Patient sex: M
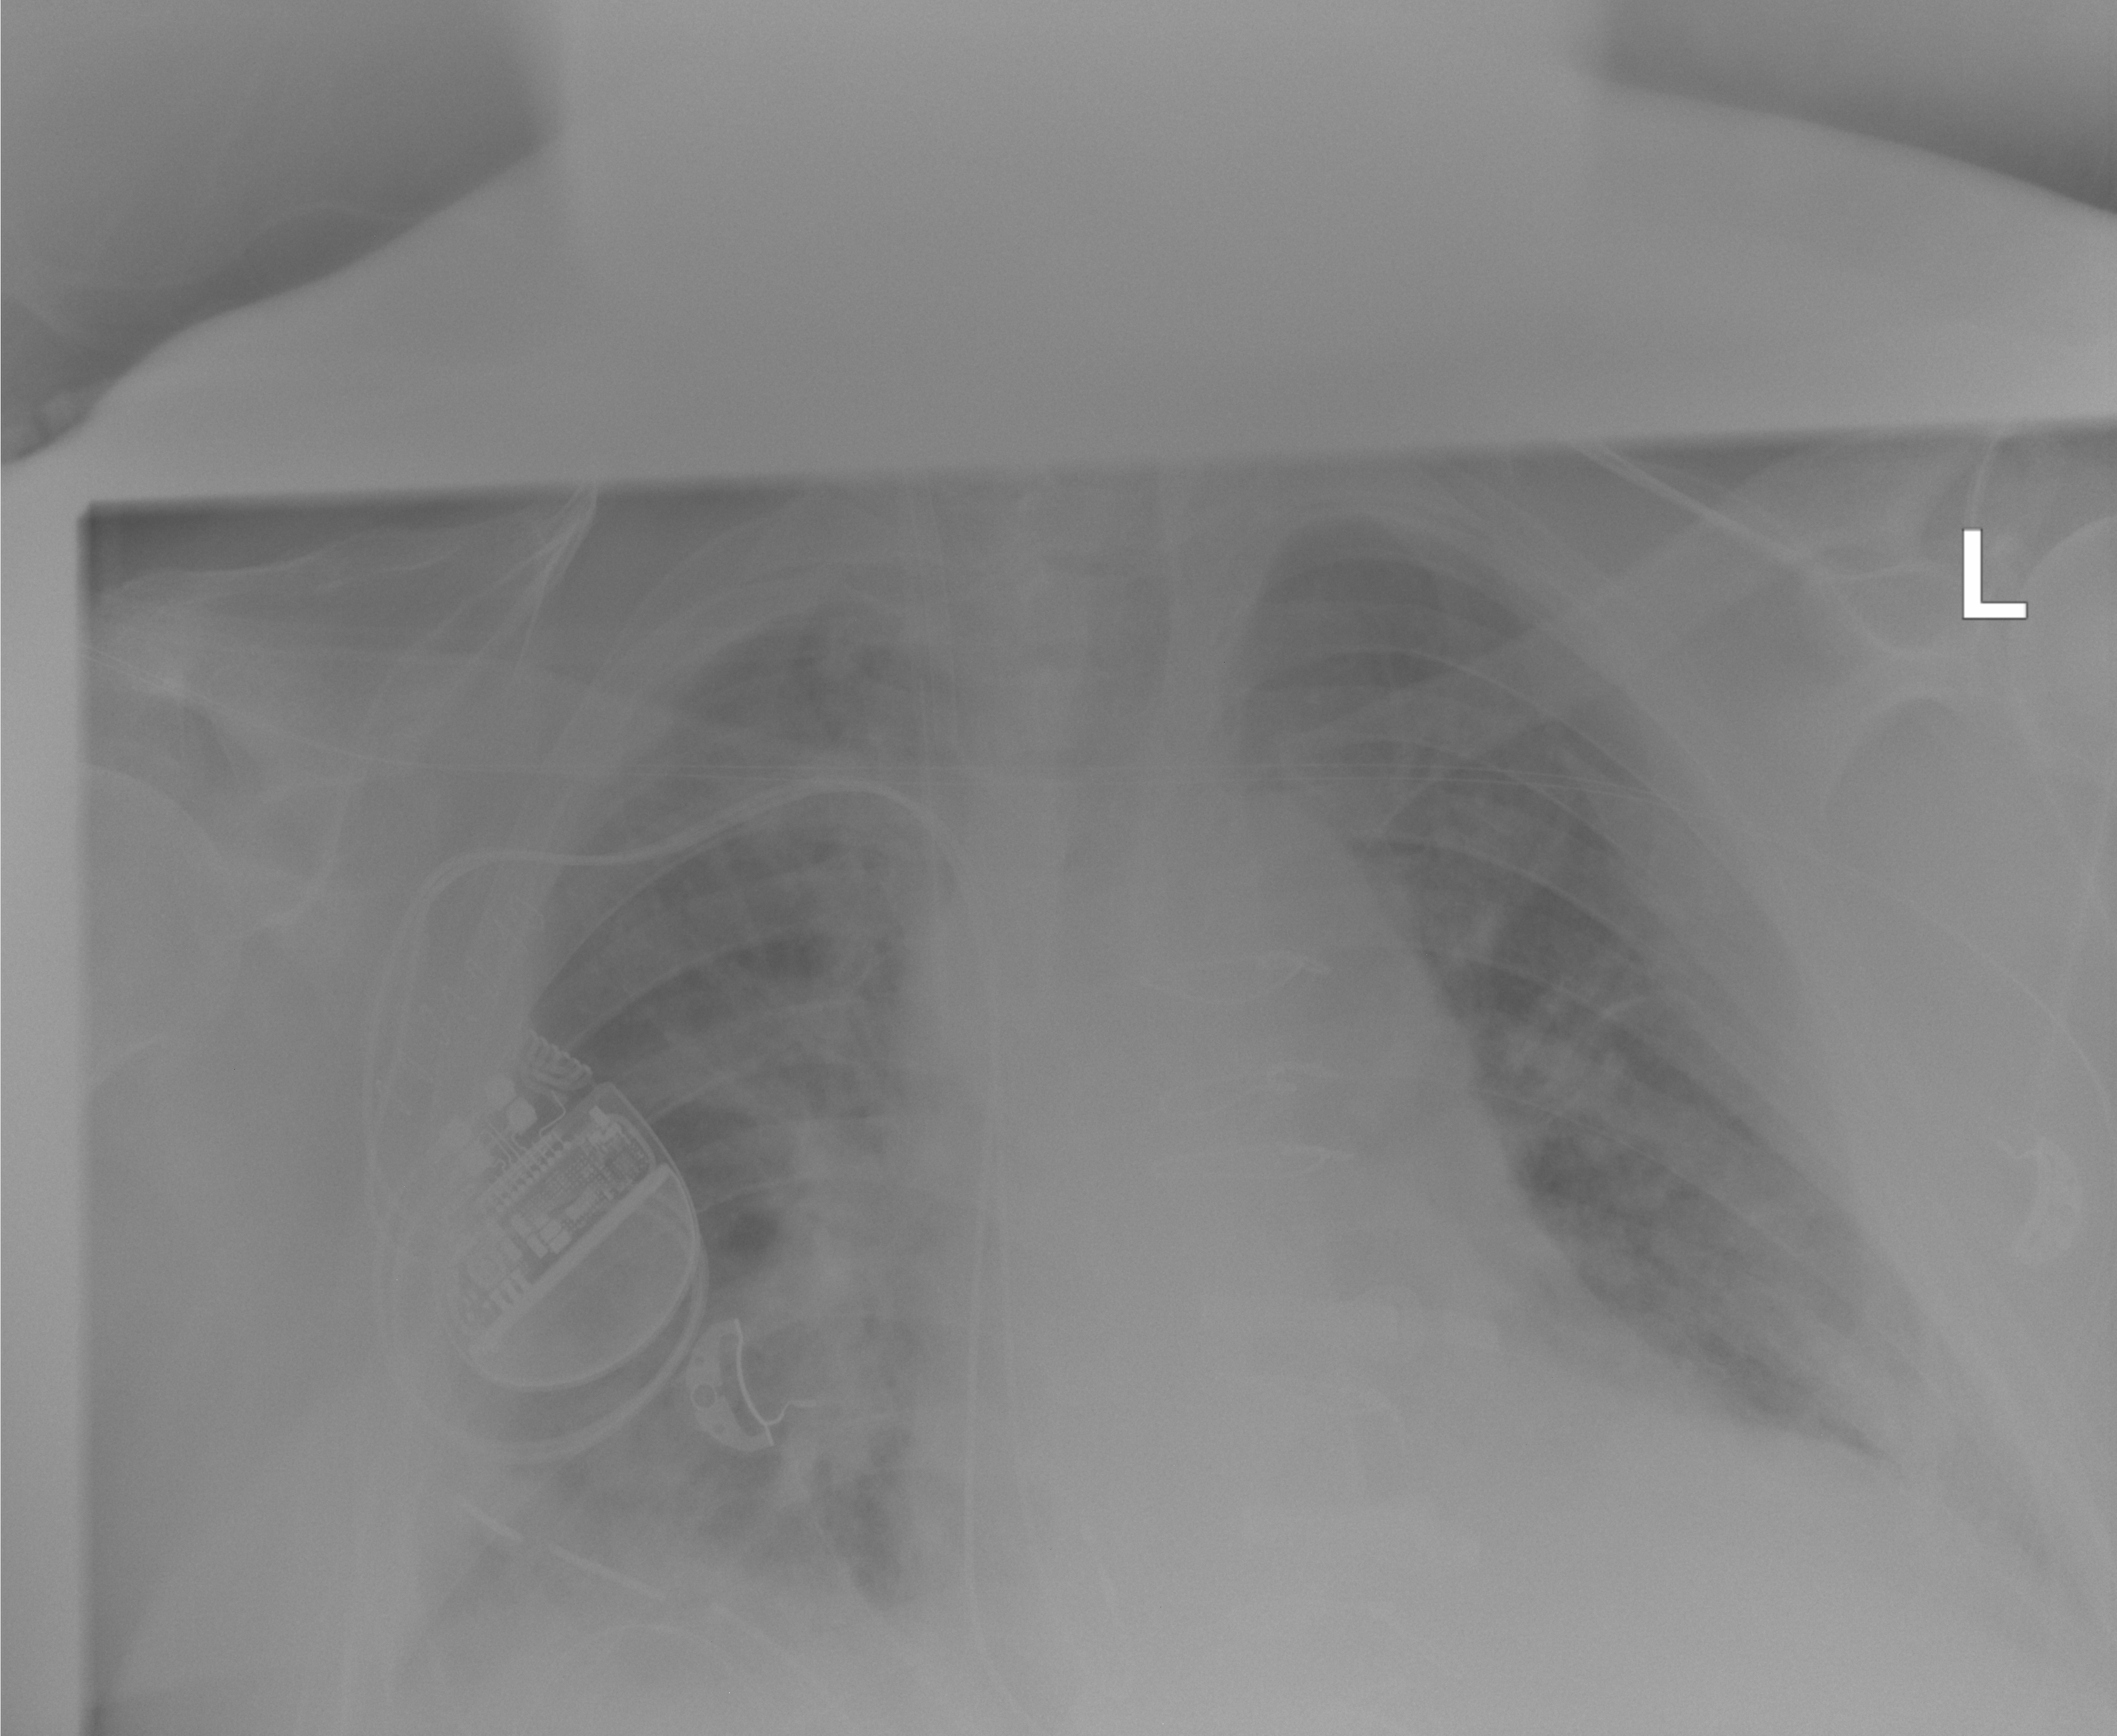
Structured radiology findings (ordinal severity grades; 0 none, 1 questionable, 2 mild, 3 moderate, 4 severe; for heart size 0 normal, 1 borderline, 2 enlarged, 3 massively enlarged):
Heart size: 0
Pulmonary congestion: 0
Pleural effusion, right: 2
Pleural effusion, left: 2
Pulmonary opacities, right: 2
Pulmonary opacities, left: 2
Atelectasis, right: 2
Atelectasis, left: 2